Question: I have a Windows Azure WorkerRole which hosts a WCF Service. This service shall be consumed by a Silverlight application. Locally, this works fine, however, when I try to deploy it, the endpoint needs to be configured in the Role configuration (see image below).

When I delete that endpoint "WCFEndpoint", everything works fine locally. However, when it is there, the following exception occurs:
> System.ServiceModel.AddressAlreadyInUseException: HTTP konnte die URL
"<URL>" nicht registrieren, weil der TCP-Port
9196 von einer anderen Anwendung verwendet wird.
which means in English: HTTP could not register URL "...", because the TCP PORT 9196 is used by another application.
As far as I understand, the endpoint needs to be defined like in the picture in order to be accessible inside the cloud.
Here is my app.config:
'''
<?xml version="1.0"?>
<configuration>
<system.diagnostics>
<trace>
<listeners>
<add type="Microsoft.WindowsAzure.Diagnostics.DiagnosticMonitorTraceListener, Microsoft.WindowsAzure.Diagnostics, Version=1.0.0.0, Culture=neutral, PublicKeyToken=31bf3856ad364e35" name="AzureDiagnostics">
<filter type=""/>
</add>
</listeners>
</trace>
</system.diagnostics>
<startup><supportedRuntime version="v4.0" sku=".NETFramework,Version=v4.0"/></startup><system.serviceModel>
<services>
<service name="Greenway.AzureWorkerRole.ServiceHosting.CrossDomainService">
<endpoint address="" behaviorConfiguration="HttpEnableBehavior"
binding="webHttpBinding" contract="Greenway.AzureWorkerRole.ServiceHosting.ICrossDomainService" />
<host>
<baseAddresses>
<add baseAddress="http://localhost:9196/" />
</baseAddresses>
</host>
</service>
<service behaviorConfiguration="GreenwayServiceBehavior" name="Greenway.AzureWorkerRole.ServiceHosting.GreenwayService">
<endpoint address="" binding="basicHttpBinding" contract="Greenway.AzureWorkerRole.ServiceHosting.IGreenwayService" />
<endpoint address="mex" binding="mexHttpBinding" contract="IMetadataExchange" />
<host>
<baseAddresses>
<add baseAddress="http://localhost:9196/GreenwayService/" />
</baseAddresses>
</host>
</service>
</services>
<behaviors>
<endpointBehaviors>
<behavior name="HttpEnableBehavior">
<webHttp/>
</behavior>
</endpointBehaviors>
<serviceBehaviors>
<behavior name="GreenwayServiceBehavior">
<serviceMetadata httpGetEnabled="True"/>
<serviceDebug includeExceptionDetailInFaults="False" />
</behavior>
</serviceBehaviors>
</behaviors>
</system.serviceModel>
</configuration>
'''
And this is the code snippet starting the services:
'''
ServiceHost greenwayServiceHost = new ServiceHost(typeof(GreenwayService));
ServiceHost crossDomainServiceHost = new ServiceHost(typeof(CrossDomainService));
greenwayServiceHost.Open();
crossDomainServiceHost.Open();
'''
What do I need to change inside those three places in order to host the services inside the cloud?
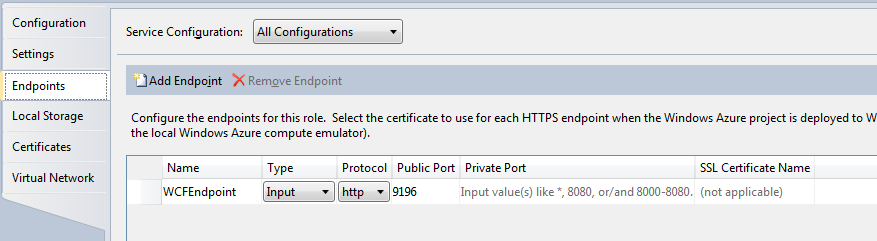
Answer: First and foremost issue is that you are using "localhost" as binding address. This will never work in Windows Azure. All the traffic in Windows Azure is directed (from the Load Balancers) to the physical internal IP address (also called DIP or Direct IP Address) of the role instance (VM).
In order to make things working in windows azure you have to bind to the DIP (Direct IP Address) of the instance of the Role and to use the port porvided by the Input Endpoint. I do it like that (for Worker Role and self hosted WCF):
'''
private void CreateServiceHost()
{
this._serviceHost = new UnityServiceHost(typeof(MyService));
var binding = new NetTcpBinding(SecurityMode.None);
RoleInstanceEndpoint externalEndPoint =
RoleEnvironment.CurrentRoleInstance.InstanceEndpoints["ServiceEndpoint"];
string endpoint = String.Format(
"net.tcp://{0}/MyService", externalEndPoint.IPEndpoint);
this._serviceHost.AddServiceEndpoint(typeof(IMyService), binding, endpoint);
this._serviceHost.Open();
}
'''
And this works in 100% in local dev and real live Azure environment. The thing to note here is that I building my endpoint dynamically out from the IPEndpoint instance of my Role's Input Endpoint.
I'm pretty sure your services will work as expected once you bind them to the actual IP Address which you take from the RoleEnvironment.CurrentRoleInstance.InstanceEndpoints["WCFEndpoint"];